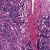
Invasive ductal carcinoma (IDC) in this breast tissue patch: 1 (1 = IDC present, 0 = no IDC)